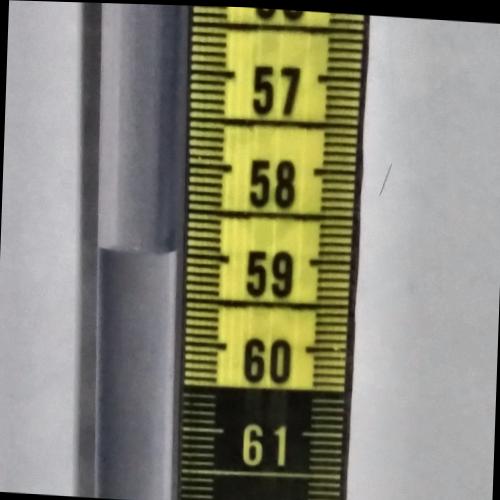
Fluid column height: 59.0 cm